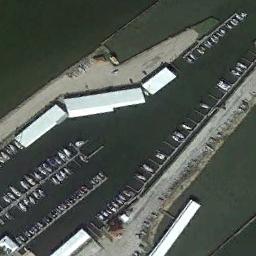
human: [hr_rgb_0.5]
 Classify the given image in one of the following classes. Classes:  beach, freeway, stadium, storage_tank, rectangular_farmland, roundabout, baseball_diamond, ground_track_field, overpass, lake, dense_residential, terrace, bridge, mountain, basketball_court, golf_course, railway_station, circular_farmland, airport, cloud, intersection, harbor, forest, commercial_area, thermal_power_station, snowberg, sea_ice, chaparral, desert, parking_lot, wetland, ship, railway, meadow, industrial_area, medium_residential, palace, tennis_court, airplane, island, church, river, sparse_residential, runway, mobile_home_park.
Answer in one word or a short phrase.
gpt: harbor